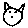
Label: cat